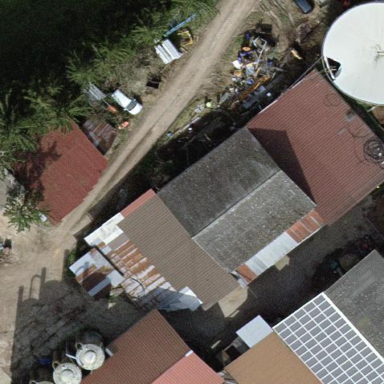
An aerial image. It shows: Farm auxiliary building.